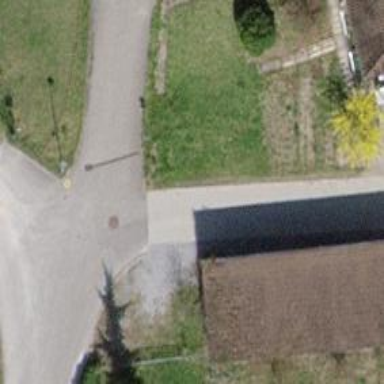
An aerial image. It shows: Driveway made of paving stones.